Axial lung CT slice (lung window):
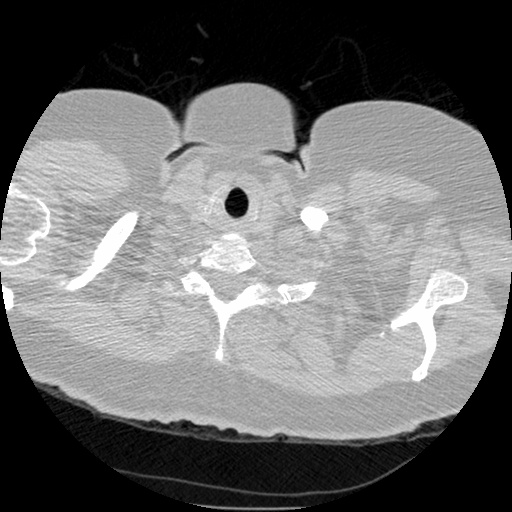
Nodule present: no